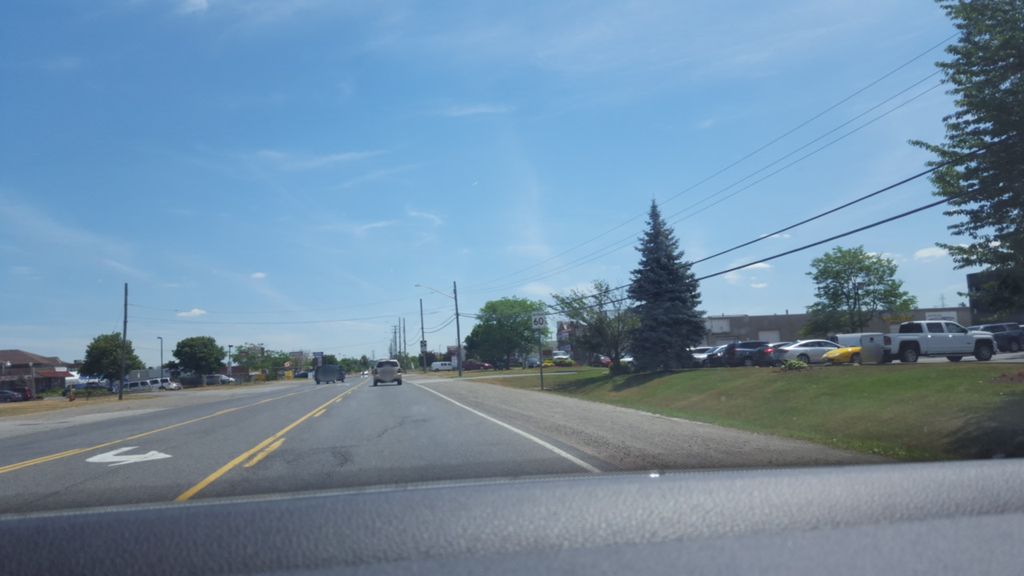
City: hamilton